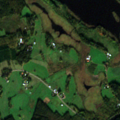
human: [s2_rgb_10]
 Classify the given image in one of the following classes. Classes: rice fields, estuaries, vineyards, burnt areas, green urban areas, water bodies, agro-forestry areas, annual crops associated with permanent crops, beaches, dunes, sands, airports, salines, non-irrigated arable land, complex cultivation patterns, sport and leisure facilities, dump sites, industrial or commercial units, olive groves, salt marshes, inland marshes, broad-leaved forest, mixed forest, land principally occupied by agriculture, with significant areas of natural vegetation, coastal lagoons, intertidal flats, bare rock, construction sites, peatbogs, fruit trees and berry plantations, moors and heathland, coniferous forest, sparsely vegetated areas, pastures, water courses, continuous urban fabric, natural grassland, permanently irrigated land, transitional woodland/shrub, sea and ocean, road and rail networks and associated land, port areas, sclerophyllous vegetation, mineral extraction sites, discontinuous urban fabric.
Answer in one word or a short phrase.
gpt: land principally occupied by agriculture, with significant areas of natural vegetation, coniferous forest, mixed forest, water bodies